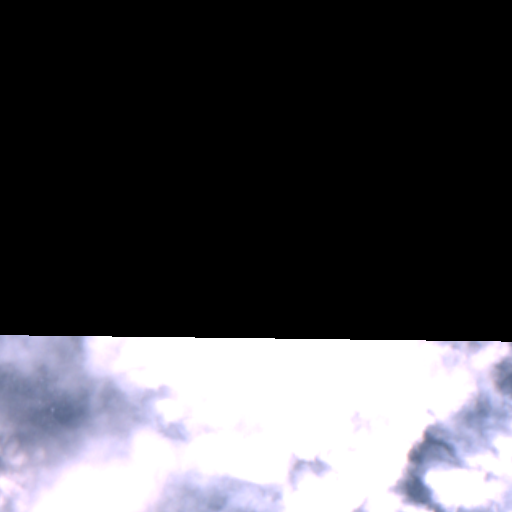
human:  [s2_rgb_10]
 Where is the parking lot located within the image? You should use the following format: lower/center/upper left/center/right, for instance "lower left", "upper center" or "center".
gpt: The parking lot is located in the lower center of the image.
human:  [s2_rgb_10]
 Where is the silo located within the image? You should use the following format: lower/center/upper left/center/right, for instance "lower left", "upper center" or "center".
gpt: The silo is located in the lower center of the image.
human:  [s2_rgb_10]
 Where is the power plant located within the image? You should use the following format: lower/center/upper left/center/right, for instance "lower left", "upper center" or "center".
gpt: There is no power plant in the image.